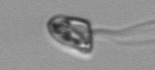
Label: flagellate_morphotype1